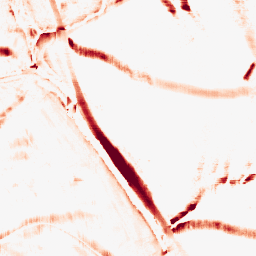
Category: morphological
Decomposition family: morphological_square
Decomposition parameters: operation: opening
size: 15
Upsampling method: quintic
Upsampling parameters: scale: 2
Upsampling scale: 2